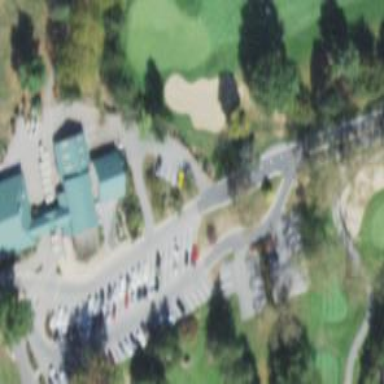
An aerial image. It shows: Service road used as golf cart path.